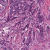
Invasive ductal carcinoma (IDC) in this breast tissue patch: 1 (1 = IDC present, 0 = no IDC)